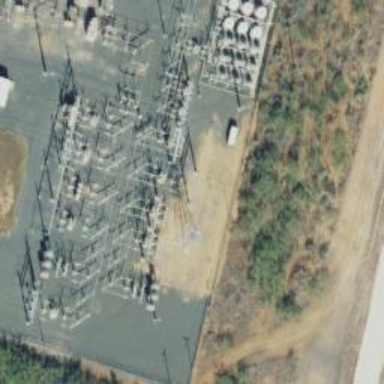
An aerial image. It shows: Switch used for power control.